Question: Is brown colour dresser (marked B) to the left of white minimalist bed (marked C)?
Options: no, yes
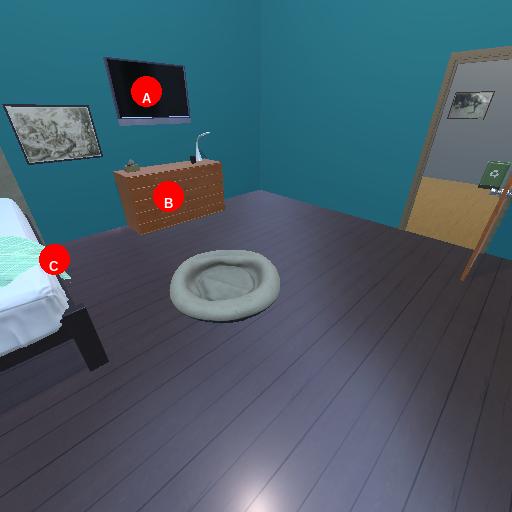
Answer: no